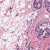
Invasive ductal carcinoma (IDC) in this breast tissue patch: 0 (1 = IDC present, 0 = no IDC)